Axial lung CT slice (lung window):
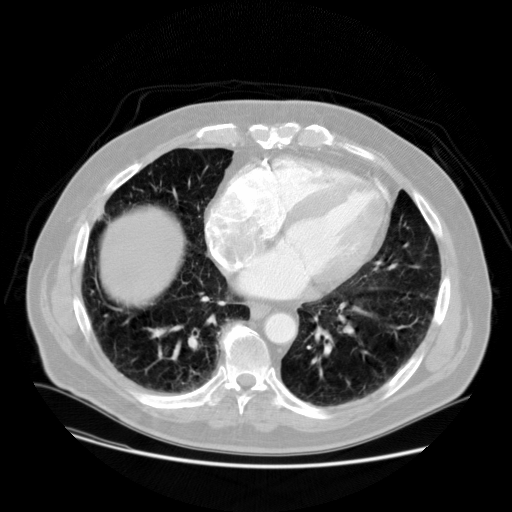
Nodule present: no